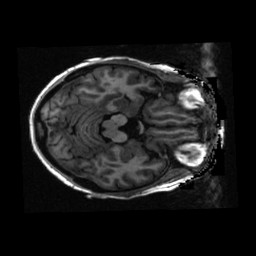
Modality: T1w
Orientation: axial